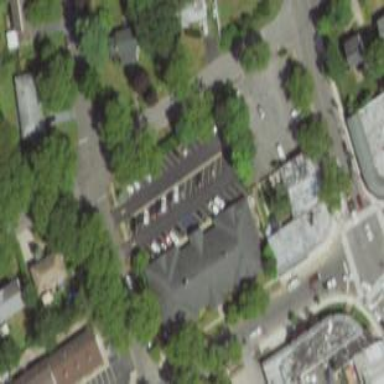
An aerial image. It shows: Commercial building.